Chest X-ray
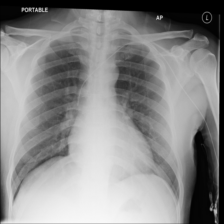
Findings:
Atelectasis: negative
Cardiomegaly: negative
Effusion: negative
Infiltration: negative
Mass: negative
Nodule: negative
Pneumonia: negative
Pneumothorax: negative
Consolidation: negative
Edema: negative
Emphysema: negative
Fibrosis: negative
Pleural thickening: negative
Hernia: negative